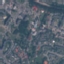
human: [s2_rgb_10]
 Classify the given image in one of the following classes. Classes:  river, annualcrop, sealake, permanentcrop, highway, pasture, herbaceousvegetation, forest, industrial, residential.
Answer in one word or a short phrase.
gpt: Residential